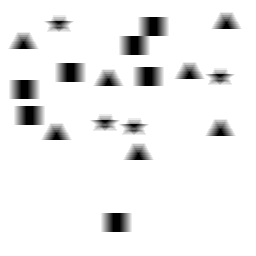
Squares: 7
Triangles: 7
Stars: 4
Total shapes: 18